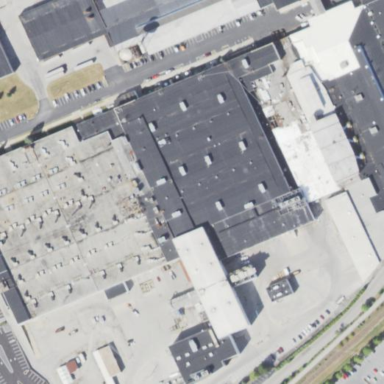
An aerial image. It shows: Warehouse building.